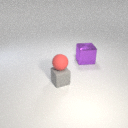
large purple metal cube behind small gray rubber cube